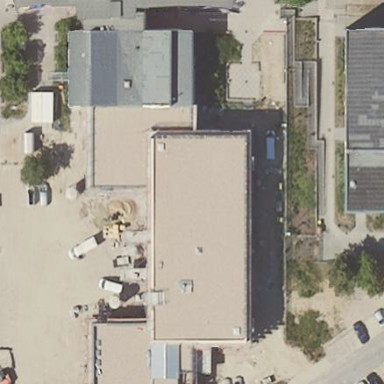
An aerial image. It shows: School building.